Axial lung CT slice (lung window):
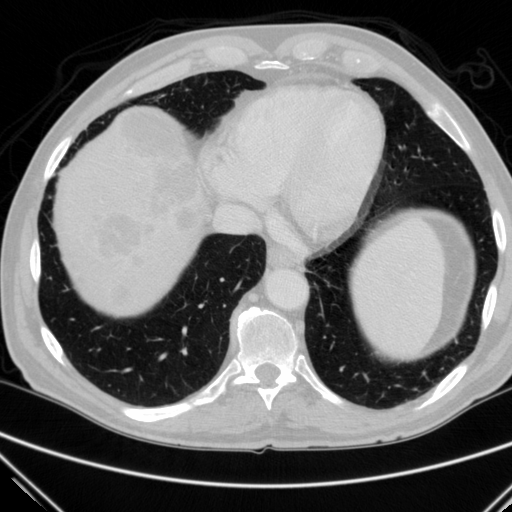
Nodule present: no